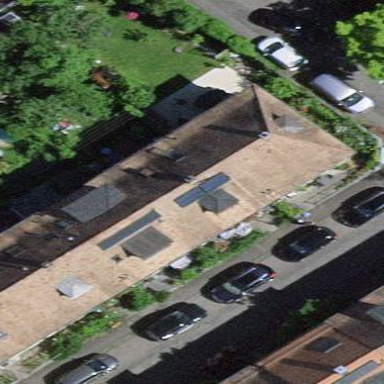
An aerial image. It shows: Terrace building.